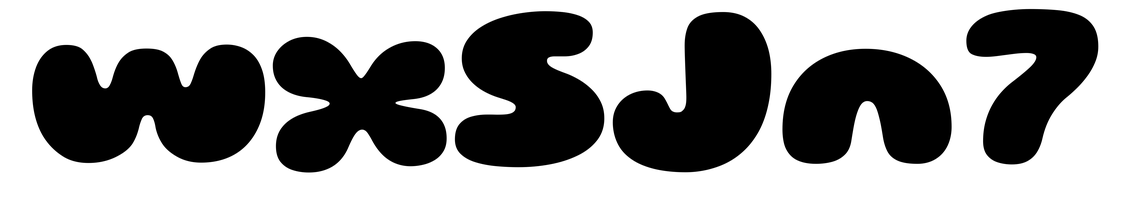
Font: Gluten_Black